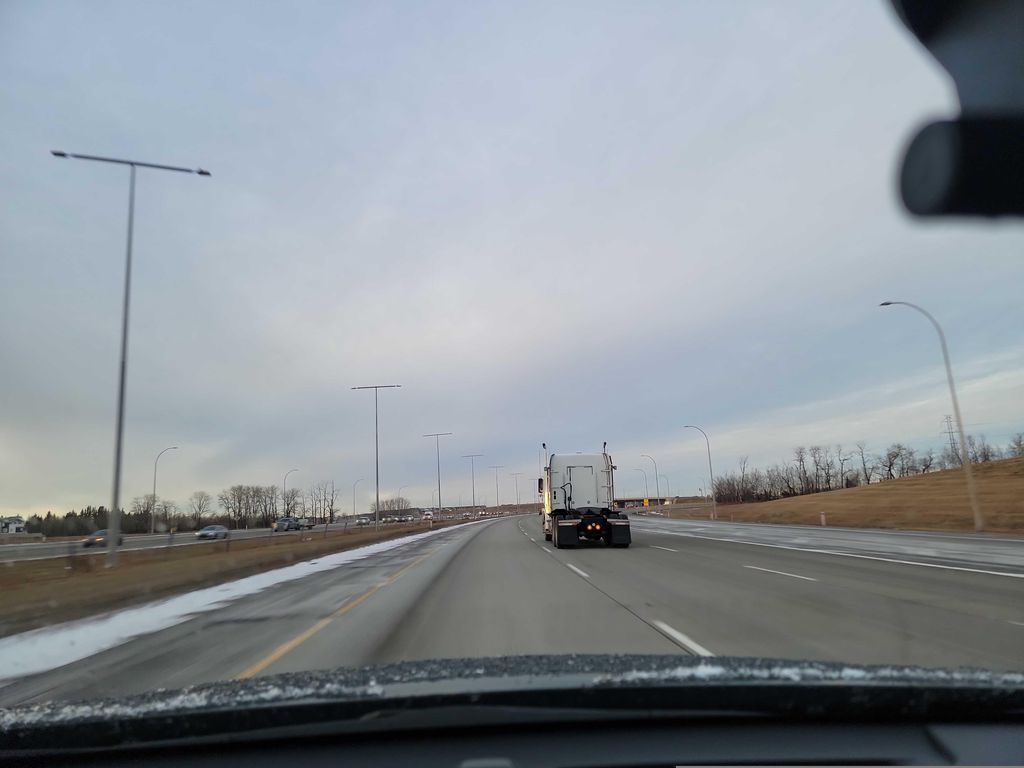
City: edmonton